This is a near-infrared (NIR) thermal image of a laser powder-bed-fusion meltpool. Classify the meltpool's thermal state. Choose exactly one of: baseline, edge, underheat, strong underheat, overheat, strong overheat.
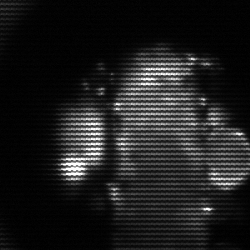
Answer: strong underheat